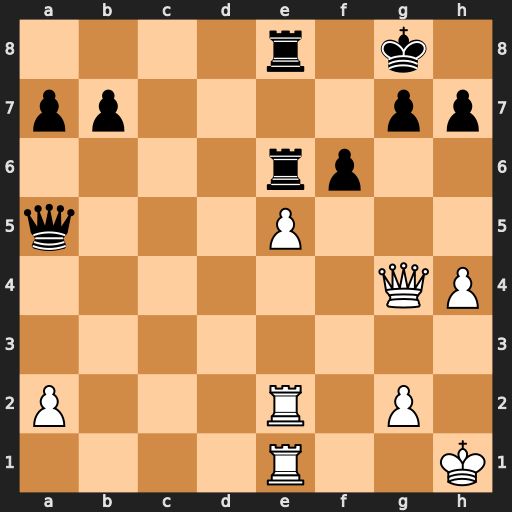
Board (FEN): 4r1k1/pp4pp/4rp2/q3P3/6QP/8/P3R1P1/4R2K
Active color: w
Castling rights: -
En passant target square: -
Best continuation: exf6 Qxe1+ Rxe1 Rxe1+ Kh2 g6 Qd7